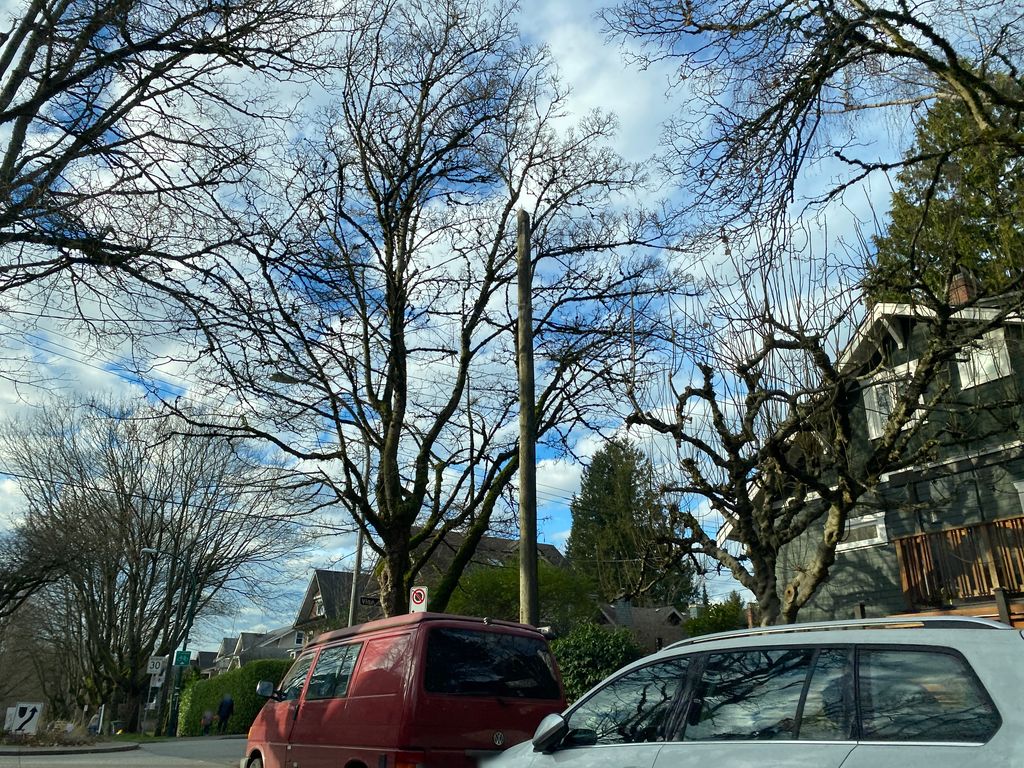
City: vancouver